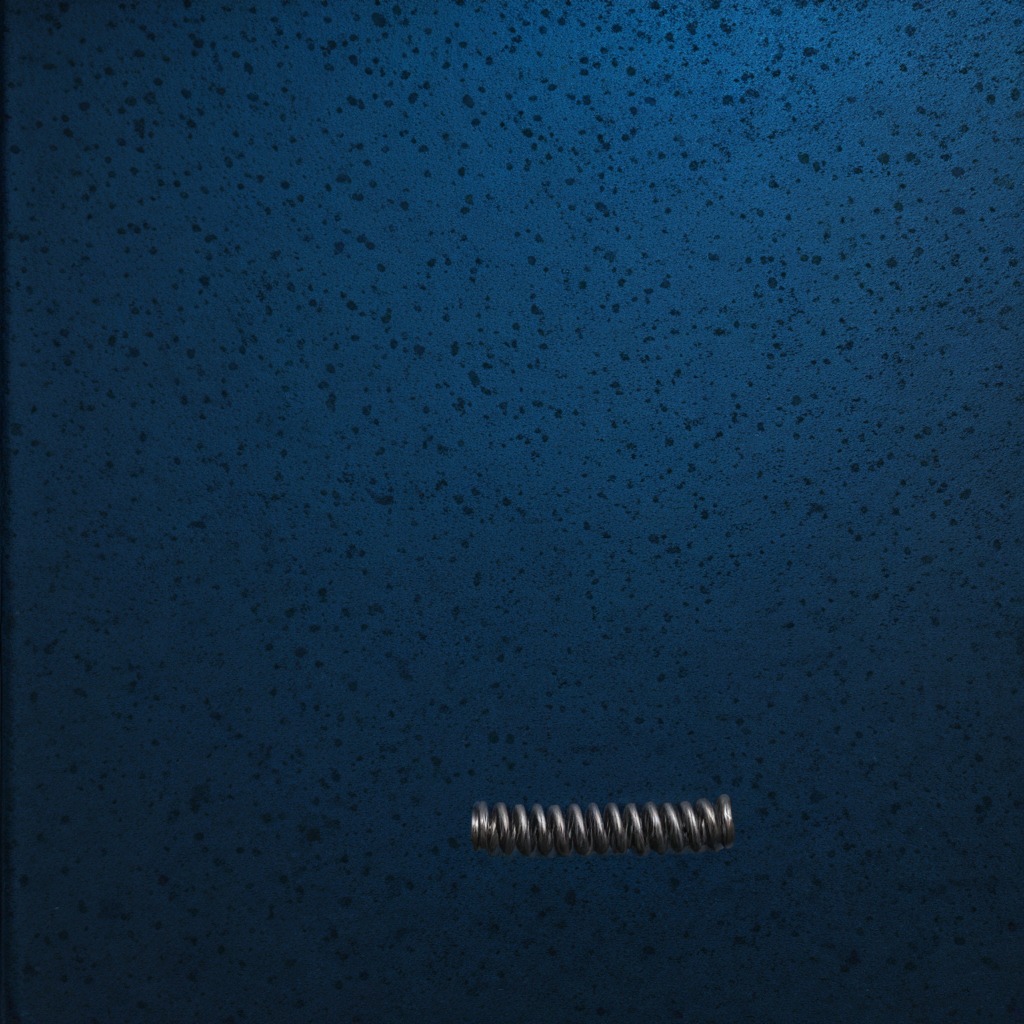
A coiled metal spring is lying on the clean granite tabletop covered with a blue rubber mat inside a workshop at night dim ambient light soft shadows worn but beneath the mat.